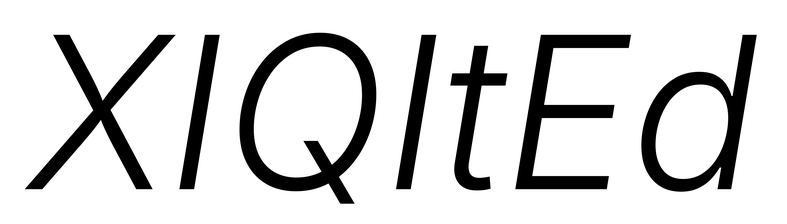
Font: Inter-Italic_Light_Italic